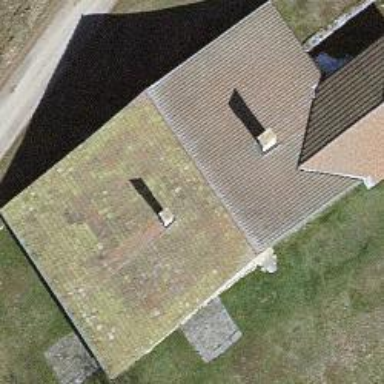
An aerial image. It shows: Building with gabled roof.